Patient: sex F, age 72
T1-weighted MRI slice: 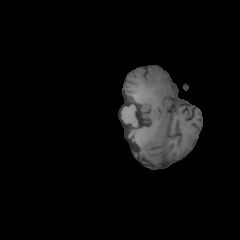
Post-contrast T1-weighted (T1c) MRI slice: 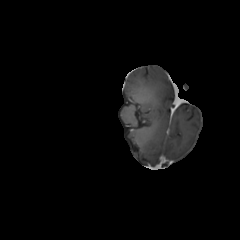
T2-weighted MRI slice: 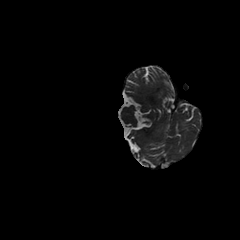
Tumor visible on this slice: no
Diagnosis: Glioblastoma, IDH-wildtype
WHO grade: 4